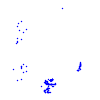
Particle: kaon